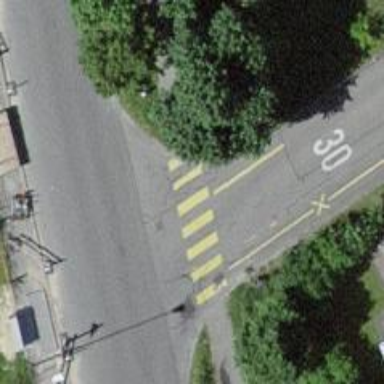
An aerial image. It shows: Uncontrolled road crossing.